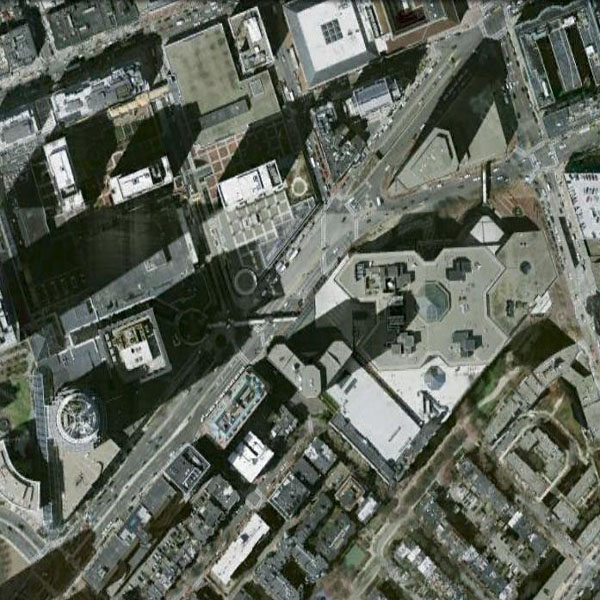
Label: Commercial